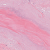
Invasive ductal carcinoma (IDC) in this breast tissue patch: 0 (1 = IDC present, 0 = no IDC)